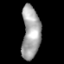
Tissue: lung
Cell type: Epithelial cells
Senescence score: 0.1031
Nuclear area (px): 957
Mean DAPI intensity: 162.344